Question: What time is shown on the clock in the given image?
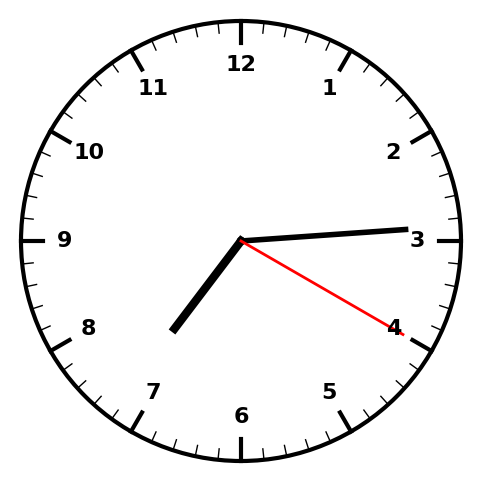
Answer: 07:14:20